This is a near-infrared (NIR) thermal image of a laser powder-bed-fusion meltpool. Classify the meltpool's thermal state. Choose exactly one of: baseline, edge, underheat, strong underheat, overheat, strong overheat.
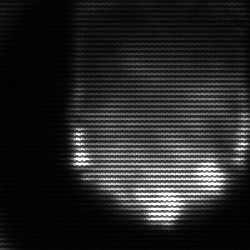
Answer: strong underheat